Question: Ok so I have this following screen

I have the "Did End On Exit" and "Editing Did End" events connected to every UITextField IBOutlet and the events are connected to a method called , also I have A UITapGestureRecognizer that has
Here's the code:
'''
- (void)viewDidLoad
{
_userFirstNameEntry = UserFirstName.text;
_userLastNameEntry = UserLastName.text;
_emailEntry = UserEmail.text;
_userEntry = UserUser.text;
_userPasswordEntry = UserPassword.text;
[super viewDidLoad];
[self.scroller setScrollEnabled:YES];
[self.scroller setContentSize:(CGSizeMake(360, 760))];
//initilizing UITapGestureRecognizer referenced by *tap
UITapGestureRecognizer *tap = [[UITapGestureRecognizer alloc]
initWithTarget:self action:@selector(dismissKeyboard)];
[self.view addGestureRecognizer:tap];
}
- (IBAction)userDoneEditing:(id)sender
{
if(sender == UserFirstName)
{
NSLog(@"textField *UserFirstName did end editing");
}
else if(sender == UserLastName)
{
NSLog(@"textField *UserLastName did end editing");
}
else if(sender == UserEmail)
{
NSLog(@"textField *UserEmail did end editing");
}
else if(sender == UserUser)
{
NSLog(@"textField *UserUser did end editing");
}
else if(sender == UserPassword)
{
NSLog(@"textField *UserPassword did end editing");
}
}
- (void)dismissKeyboard
{
[UserFirstName resignFirstResponder];
[UserLastName resignFirstResponder];
[UserEmail resignFirstResponder];
[UserUser resignFirstResponder];
[UserPassword resignFirstResponder];
}
@end
'''
The Problem:
I just need my dismissKeyboard method to recognize the sender, so that I may qualify sender-specified actions, how can I do this??
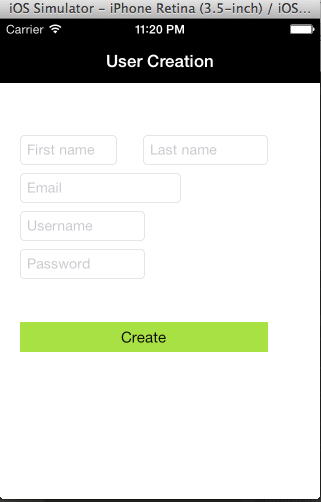
Answer: You could implement the UITextFieldDelegate Protocol to assist with keeping track of what's going on with your UITextField objects.
In your headers interface add the protocol and in your viewDidLoad assign each UITextField a delegate.
Example:
'''
UserFirstName.delegate = self;
'''
All protocol methods for UITextFieldDelegate are optional, however you most likely will need textFieldDidBeginEditing: , textFieldDidEndEditing: and textFieldShouldReturn:
Each of these methods are handed the UITextField that called the method, so you can keep track of first responder changes, update instance variables and make decisions.
In your dismissKeyboard method you could then check the state of these instance variables.